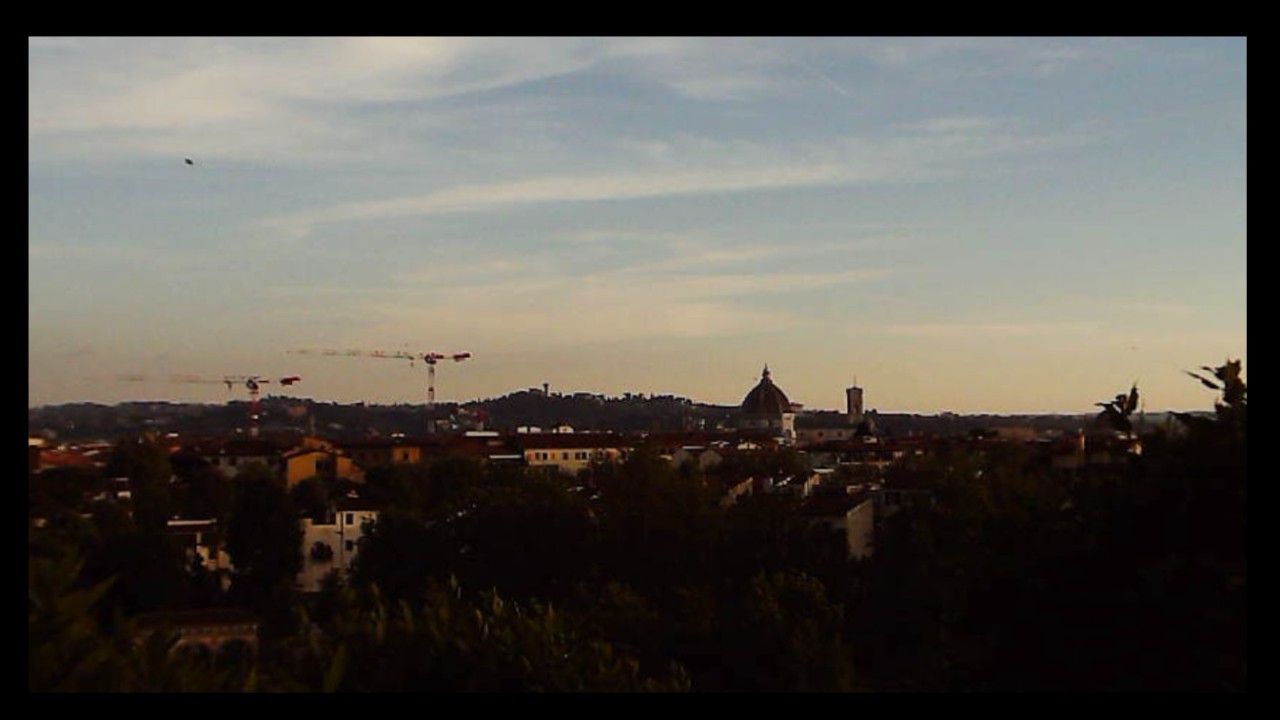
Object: Betafpv air75